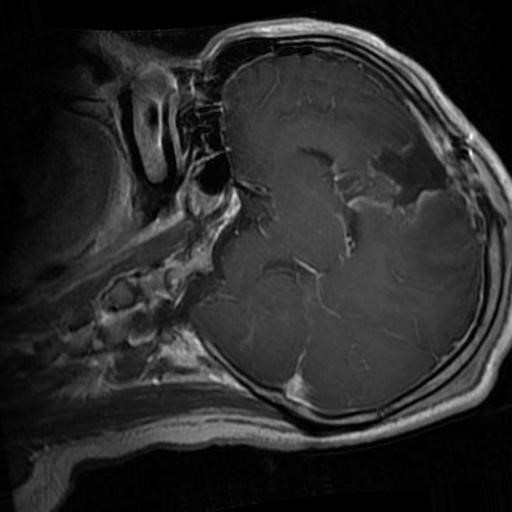
Label: brain_glioma